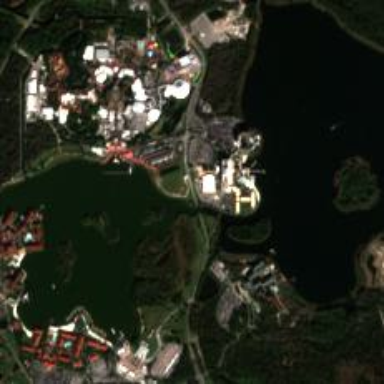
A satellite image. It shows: Theme park.